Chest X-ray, AP view. Patient: 64 years old, sex F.
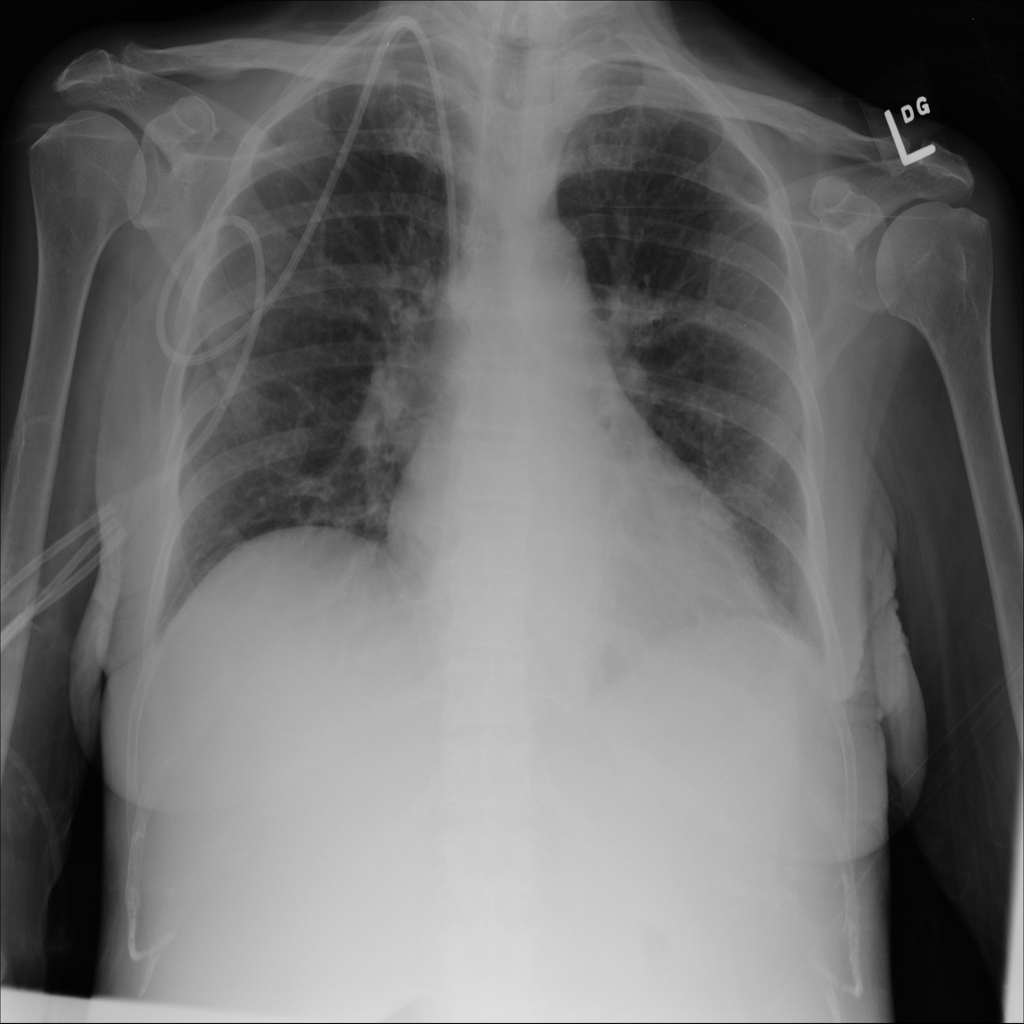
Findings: No Finding